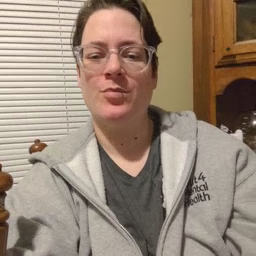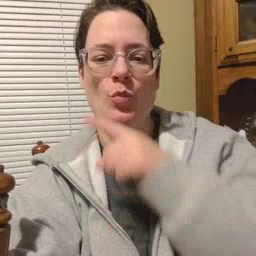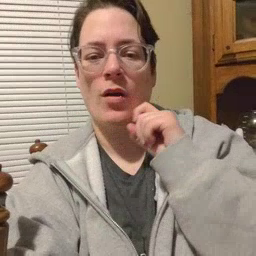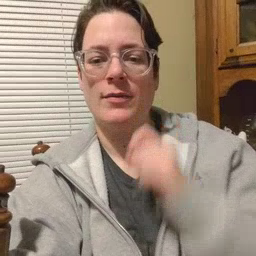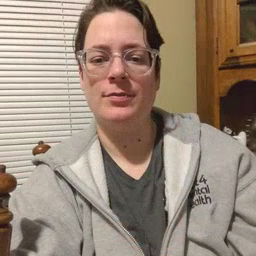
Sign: dry